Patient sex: M
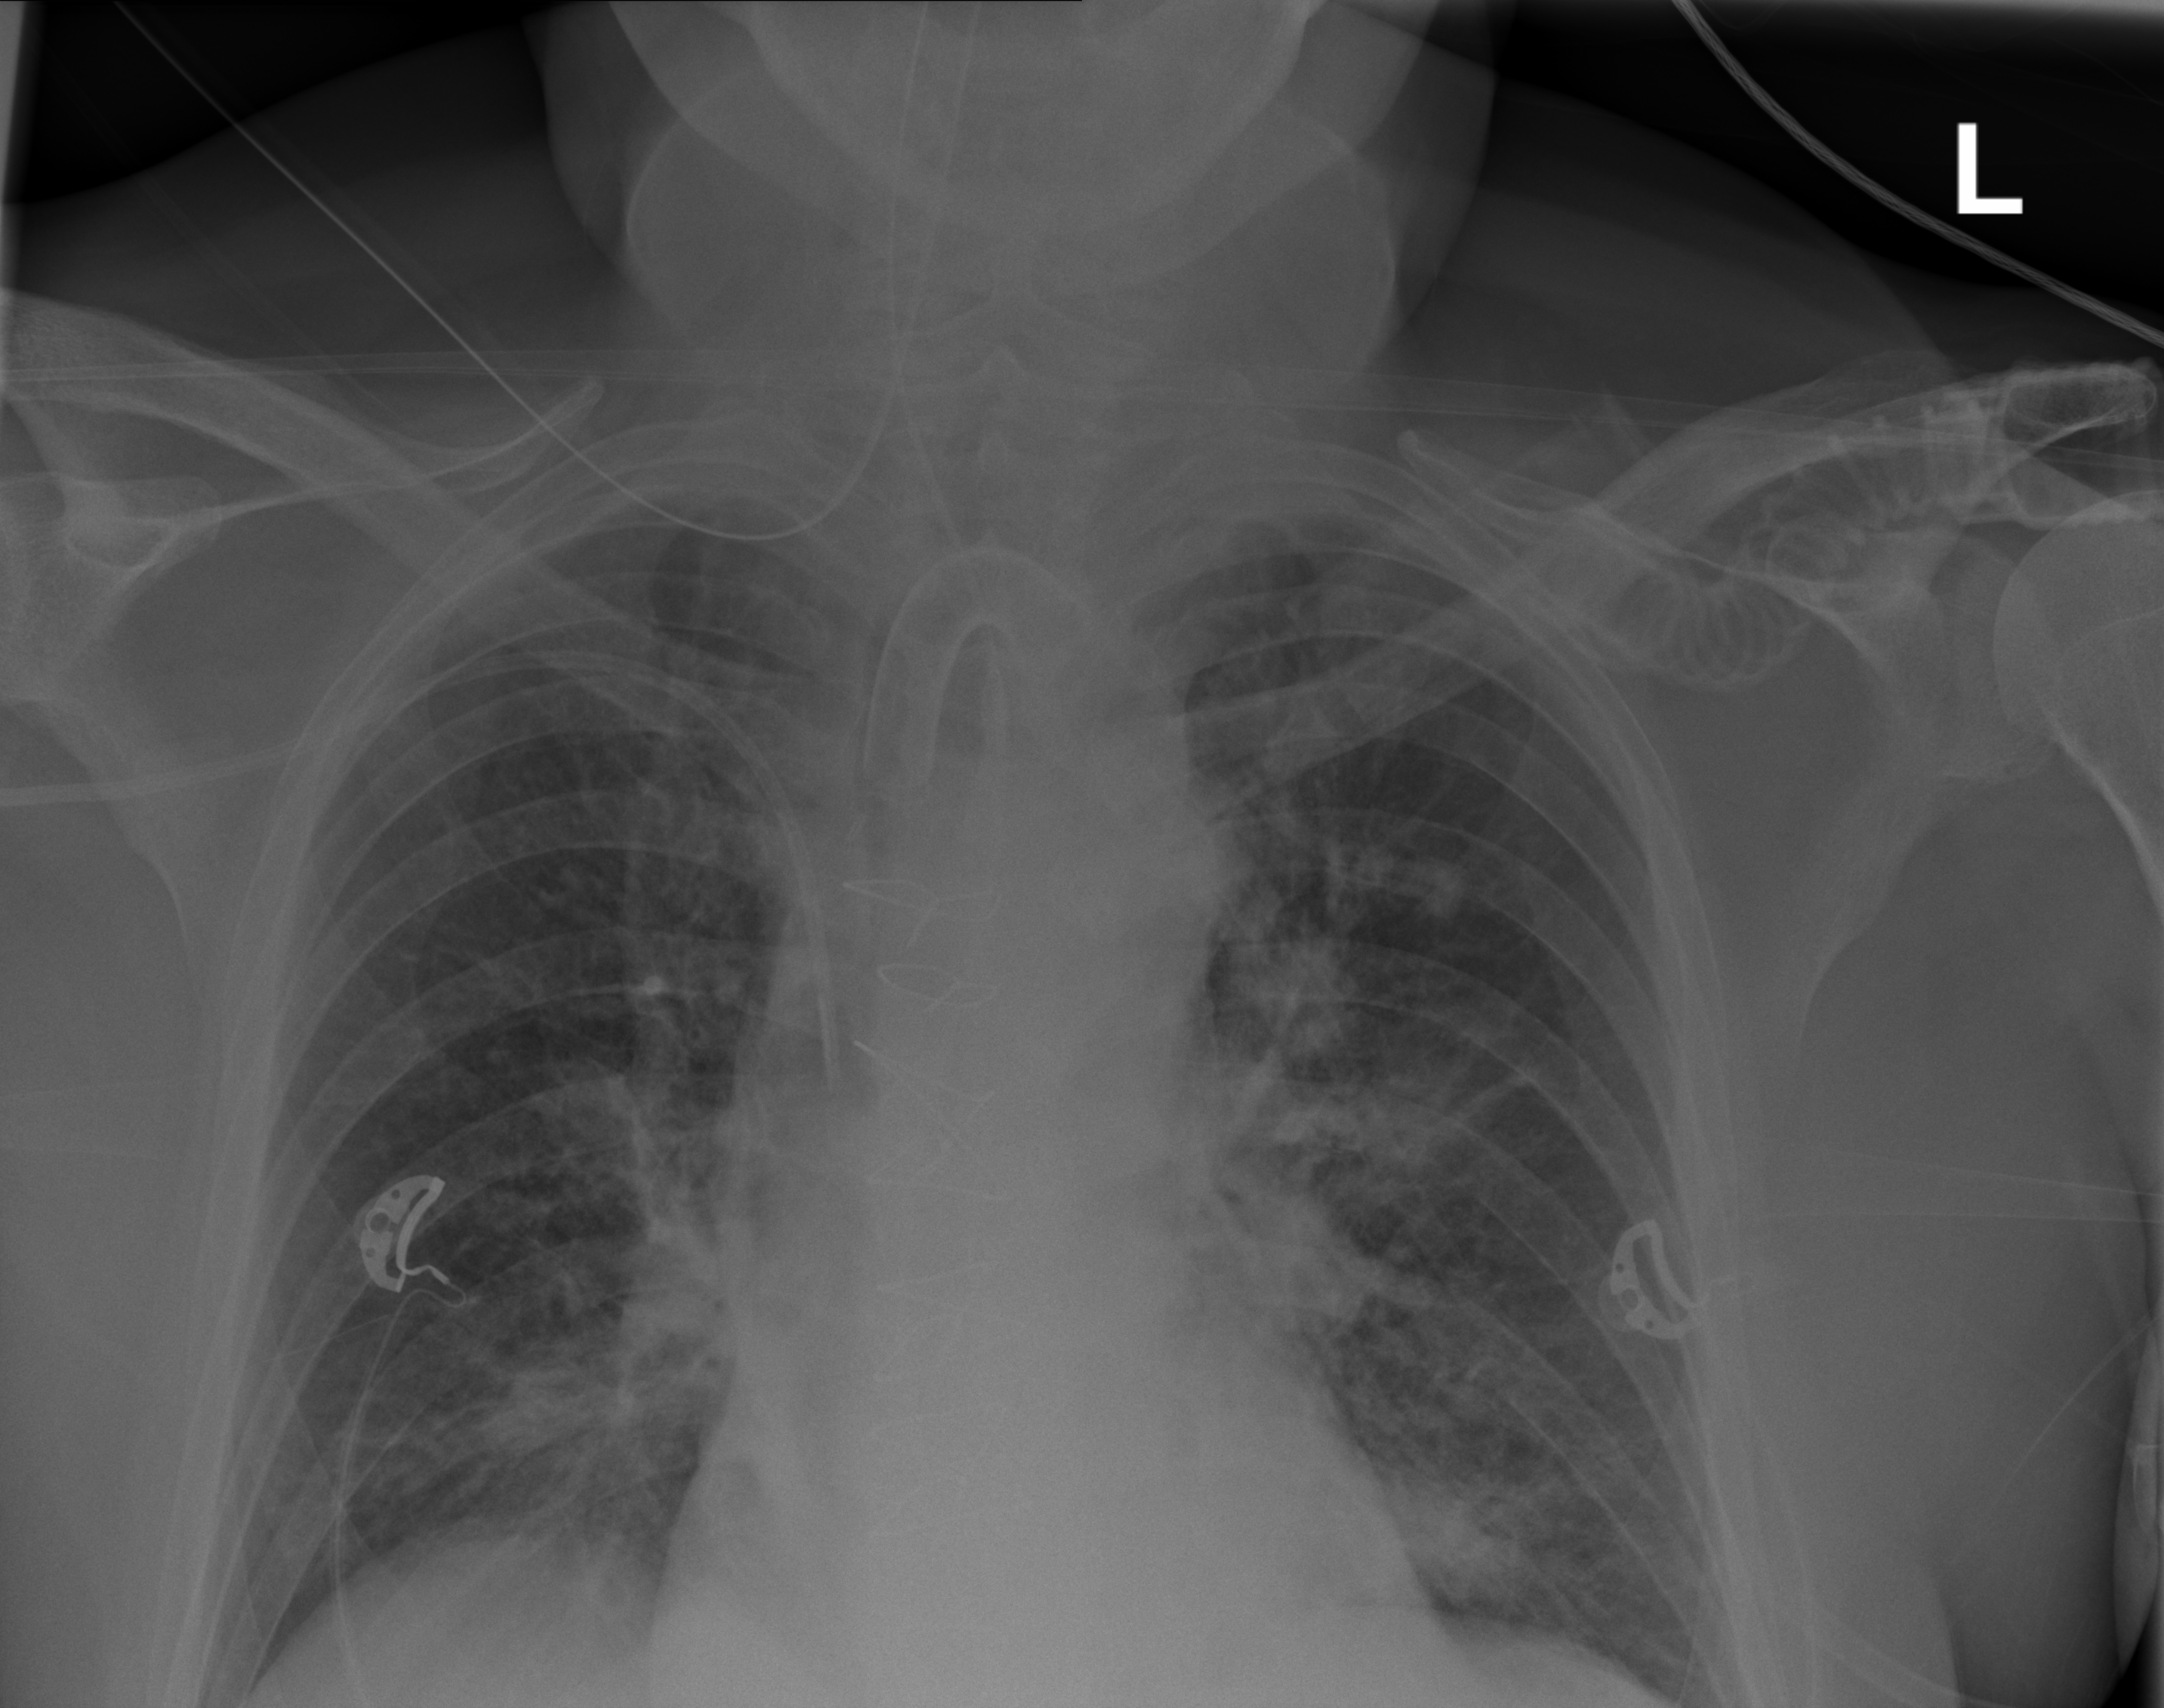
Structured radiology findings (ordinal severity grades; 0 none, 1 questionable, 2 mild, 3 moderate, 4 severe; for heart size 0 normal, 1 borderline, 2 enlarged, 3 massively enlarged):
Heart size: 2
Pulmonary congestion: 2
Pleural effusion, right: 0
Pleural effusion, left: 0
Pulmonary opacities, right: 2
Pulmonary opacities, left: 2
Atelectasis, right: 2
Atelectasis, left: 2